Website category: auto
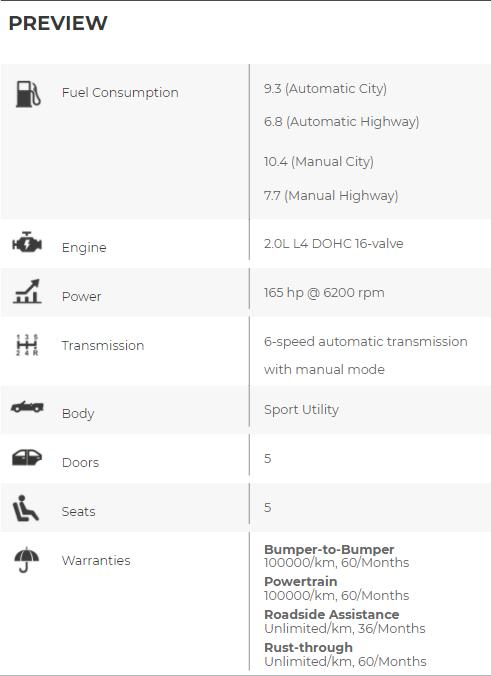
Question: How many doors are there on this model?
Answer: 5

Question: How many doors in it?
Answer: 5

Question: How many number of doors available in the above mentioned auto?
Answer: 5

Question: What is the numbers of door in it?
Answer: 5

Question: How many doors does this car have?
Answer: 5

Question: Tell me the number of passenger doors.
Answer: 5

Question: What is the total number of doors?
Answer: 5

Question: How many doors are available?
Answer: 5

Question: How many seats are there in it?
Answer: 5

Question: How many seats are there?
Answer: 5

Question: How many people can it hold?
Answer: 5

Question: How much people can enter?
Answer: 5

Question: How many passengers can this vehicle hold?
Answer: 5

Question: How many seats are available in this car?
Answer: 5

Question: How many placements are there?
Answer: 5

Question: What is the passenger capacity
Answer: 5

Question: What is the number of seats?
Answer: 5

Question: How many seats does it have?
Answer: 5

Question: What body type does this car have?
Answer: Sport Utility

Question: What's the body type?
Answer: Sport Utility

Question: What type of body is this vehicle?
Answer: Sport Utility

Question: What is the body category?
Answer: Sport Utility

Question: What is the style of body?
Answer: Sport Utility

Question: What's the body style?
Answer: Sport Utility

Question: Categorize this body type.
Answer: Sport Utility

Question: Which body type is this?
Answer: Sport Utility

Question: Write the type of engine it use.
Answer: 2.0L L4 DOHC 16-valve

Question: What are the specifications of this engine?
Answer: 2.0L L4 DOHC 16-valve

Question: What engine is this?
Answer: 2.0L L4 DOHC 16-valve

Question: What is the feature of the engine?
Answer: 2.0L L4 DOHC 16-valve

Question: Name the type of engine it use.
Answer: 2.0L L4 DOHC 16-valve

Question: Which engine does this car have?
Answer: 2.0L L4 DOHC 16-valve

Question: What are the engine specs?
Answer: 2.0L L4 DOHC 16-valve

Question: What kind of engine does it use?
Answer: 2.0L L4 DOHC 16-valve

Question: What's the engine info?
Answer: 2.0L L4 DOHC 16-valve

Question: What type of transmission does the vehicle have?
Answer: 6-speed automatic transmission with manual mode

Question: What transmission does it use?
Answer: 6-speed automatic transmission with manual mode

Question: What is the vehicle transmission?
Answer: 6-speed automatic transmission with manual mode

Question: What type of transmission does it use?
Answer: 6-speed automatic transmission with manual mode

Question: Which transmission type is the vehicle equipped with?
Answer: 6-speed automatic transmission with manual mode

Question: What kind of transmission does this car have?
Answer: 6-speed automatic transmission with manual mode

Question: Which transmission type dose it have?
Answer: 6-speed automatic transmission with manual mode

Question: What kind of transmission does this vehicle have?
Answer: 6-speed automatic transmission with manual mode

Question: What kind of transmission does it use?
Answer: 6-speed automatic transmission with manual mode

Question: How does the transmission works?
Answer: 6-speed automatic transmission with manual mode

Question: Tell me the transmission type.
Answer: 6-speed automatic transmission with manual mode

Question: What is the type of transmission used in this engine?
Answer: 6-speed automatic transmission with manual mode

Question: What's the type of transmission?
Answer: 6-speed automatic transmission with manual mode

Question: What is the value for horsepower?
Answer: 165 hp @ 6200 rpm

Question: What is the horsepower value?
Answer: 165 hp @ 6200 rpm

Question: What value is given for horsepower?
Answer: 165 hp @ 6200 rpm

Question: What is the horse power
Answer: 165 hp @ 6200 rpm

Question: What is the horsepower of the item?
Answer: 165 hp @ 6200 rpm

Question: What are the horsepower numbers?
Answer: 165 hp @ 6200 rpm

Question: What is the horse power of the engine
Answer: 165 hp @ 6200 rpm

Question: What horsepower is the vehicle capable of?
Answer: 165 hp @ 6200 rpm

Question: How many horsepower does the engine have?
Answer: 165 hp @ 6200 rpm

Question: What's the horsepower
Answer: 165 hp @ 6200 rpm

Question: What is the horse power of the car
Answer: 165 hp @ 6200 rpm

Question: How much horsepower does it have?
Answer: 165 hp @ 6200 rpm

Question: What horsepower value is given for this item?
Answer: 165 hp @ 6200 rpm

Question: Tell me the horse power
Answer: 165 hp @ 6200 rpm

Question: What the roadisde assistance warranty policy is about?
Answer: Unlimited/km, 36/Months

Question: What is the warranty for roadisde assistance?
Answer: Unlimited/km, 36/Months